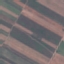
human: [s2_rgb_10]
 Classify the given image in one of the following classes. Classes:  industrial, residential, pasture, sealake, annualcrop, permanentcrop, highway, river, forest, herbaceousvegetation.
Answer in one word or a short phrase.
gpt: AnnualCrop